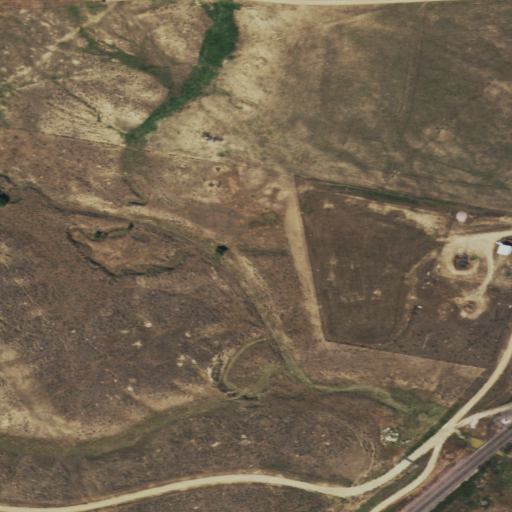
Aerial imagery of valley in Wyoming named Town Draw containing shrub, grassland, and open development